Question: How to achieve the column spanning in UI-Grid, for row in-between. Such rows can be assorted with a column with Column spanning can be in assorted pattern.
as shown below

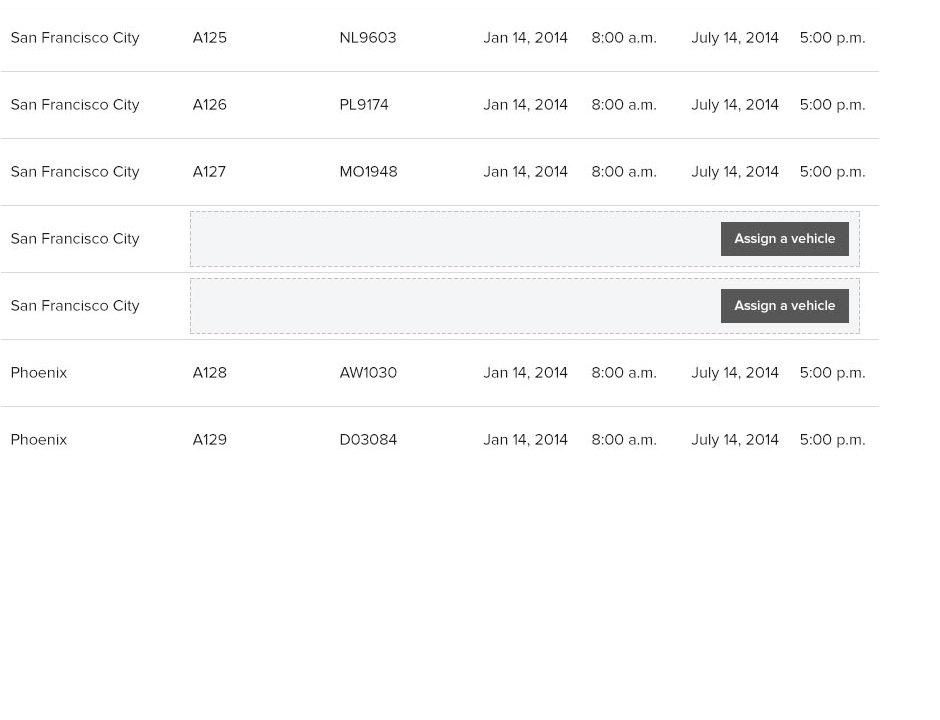
Answer: It's not the prettiest, but the way I would go about this is by doing a custom row template with an 'ng-if' in it. If your row has a vehicle assigned, show the columns as normal, if it doesn't, show the first column and then your button.
'''
<div>
<!-- normal rows with car -->
<div ng-if="row.entity.hasCar">
<div ng-repeat="(colRenderIndex, col) in colContainer.renderedColumns track by col.colDef.name"
class="ui-grid-cell" ng-class="{ 'ui-grid-row-header-cell': col.isRowHeader }"
ui-grid-cell></div>
</div>
<!-- first row and button with no car -->
<div ng-if="!row.entity.hasCar">
<div class="no-car-container">
<div ng-repeat="(colRenderIndex, col) in [colContainer.renderedColumns[0]] track by col.colDef.name"
class="ui-grid-cell" ng-class="{ 'ui-grid-row-header-cell': col.isRowHeader }"
ui-grid-cell></div>
<div class="ui-grid-cell-contents">
<div class="no-car">
<button type="button" class="btn">Assign a vehicle</button>
</div>
</div>
</div>
</div>
</div>
'''
Then I would add some a special cell template and some custom CSS to get everything laid out like you want.
Here's a very close working plunker: <URL>